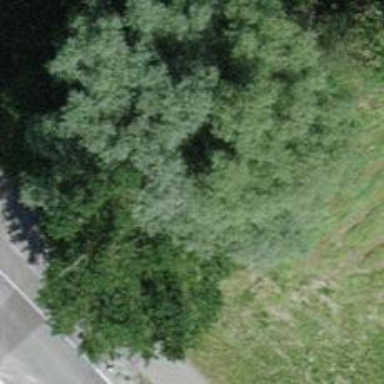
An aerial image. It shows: Hedge barrier.